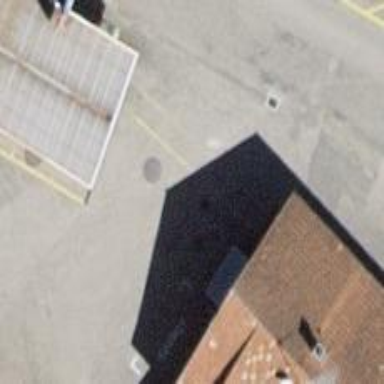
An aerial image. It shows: Building that serves as fuel station.